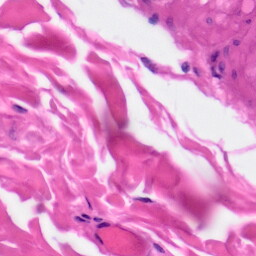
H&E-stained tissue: Skin